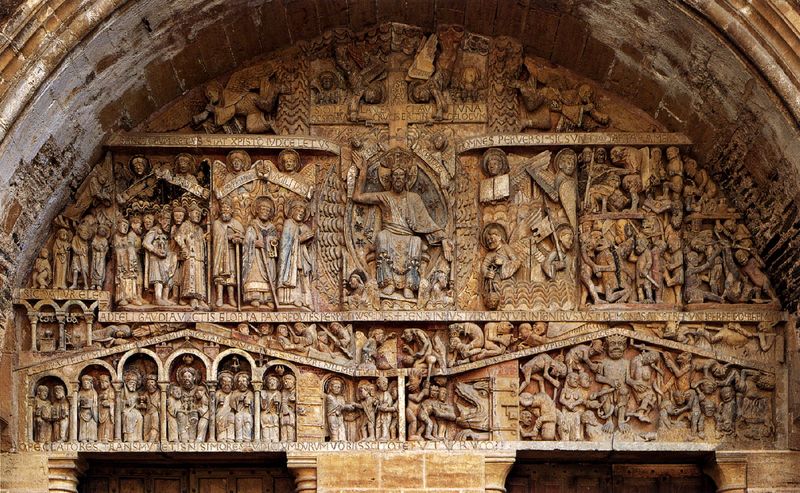
Titel: Ehemalige Benediktinerabteikirche Sainte-Foy in Conques
Standort: Conques (EU - F)
Schlagwörter: flügel, menschen, sitzen, braun, männer, säulen, architektur, stein, kirche, gotik, engel, relief, schrift, bogen, figuren, rundbogen, thron, inschrift, tor, gewölbe, kreuz, dom, viele, kathedrale, rom, portal, heiligenschein, archivolten, christus, jesus, jüngstes gericht, teufel, romanik, florenz, heilige, bänder, tympanon, romanisch, westwerk, mandorla, weltgericht, pantokrator, archteiktur, zeuchs, majesta domini